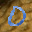
Label: 0